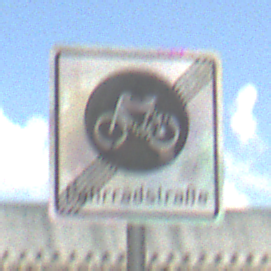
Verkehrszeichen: EndeFahrradstrasse
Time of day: Midday
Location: Outdoor (Nature)
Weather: PartlyCloudy
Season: NotSpecified
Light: Natural